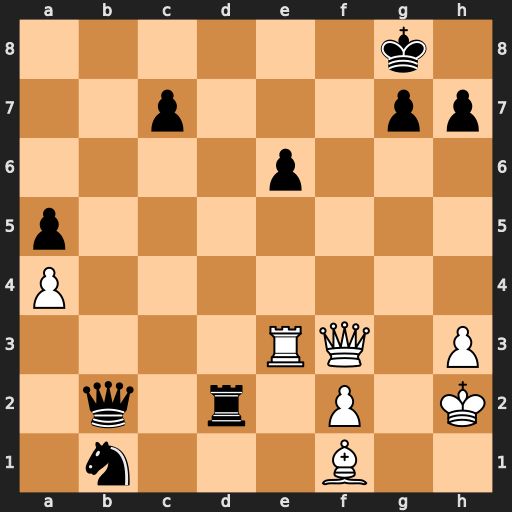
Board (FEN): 6k1/2p3pp/4p3/p7/P7/4RQ1P/1q1r1P1K/1n3B2
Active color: w
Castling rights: -
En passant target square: -
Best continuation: Qa8+ Kf7 Rf3+